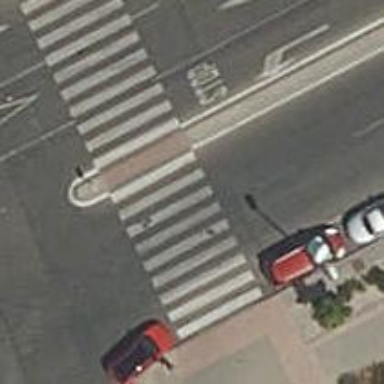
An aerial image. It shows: Uncontrolled road crossing.